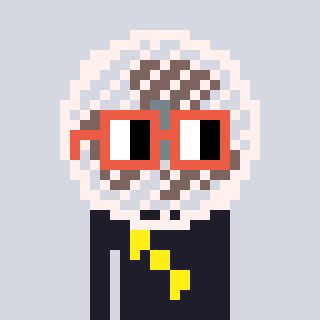
a pixel art character with square orange glasses, a fan-shaped head and a grayscale-colored body on a cool background